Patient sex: F
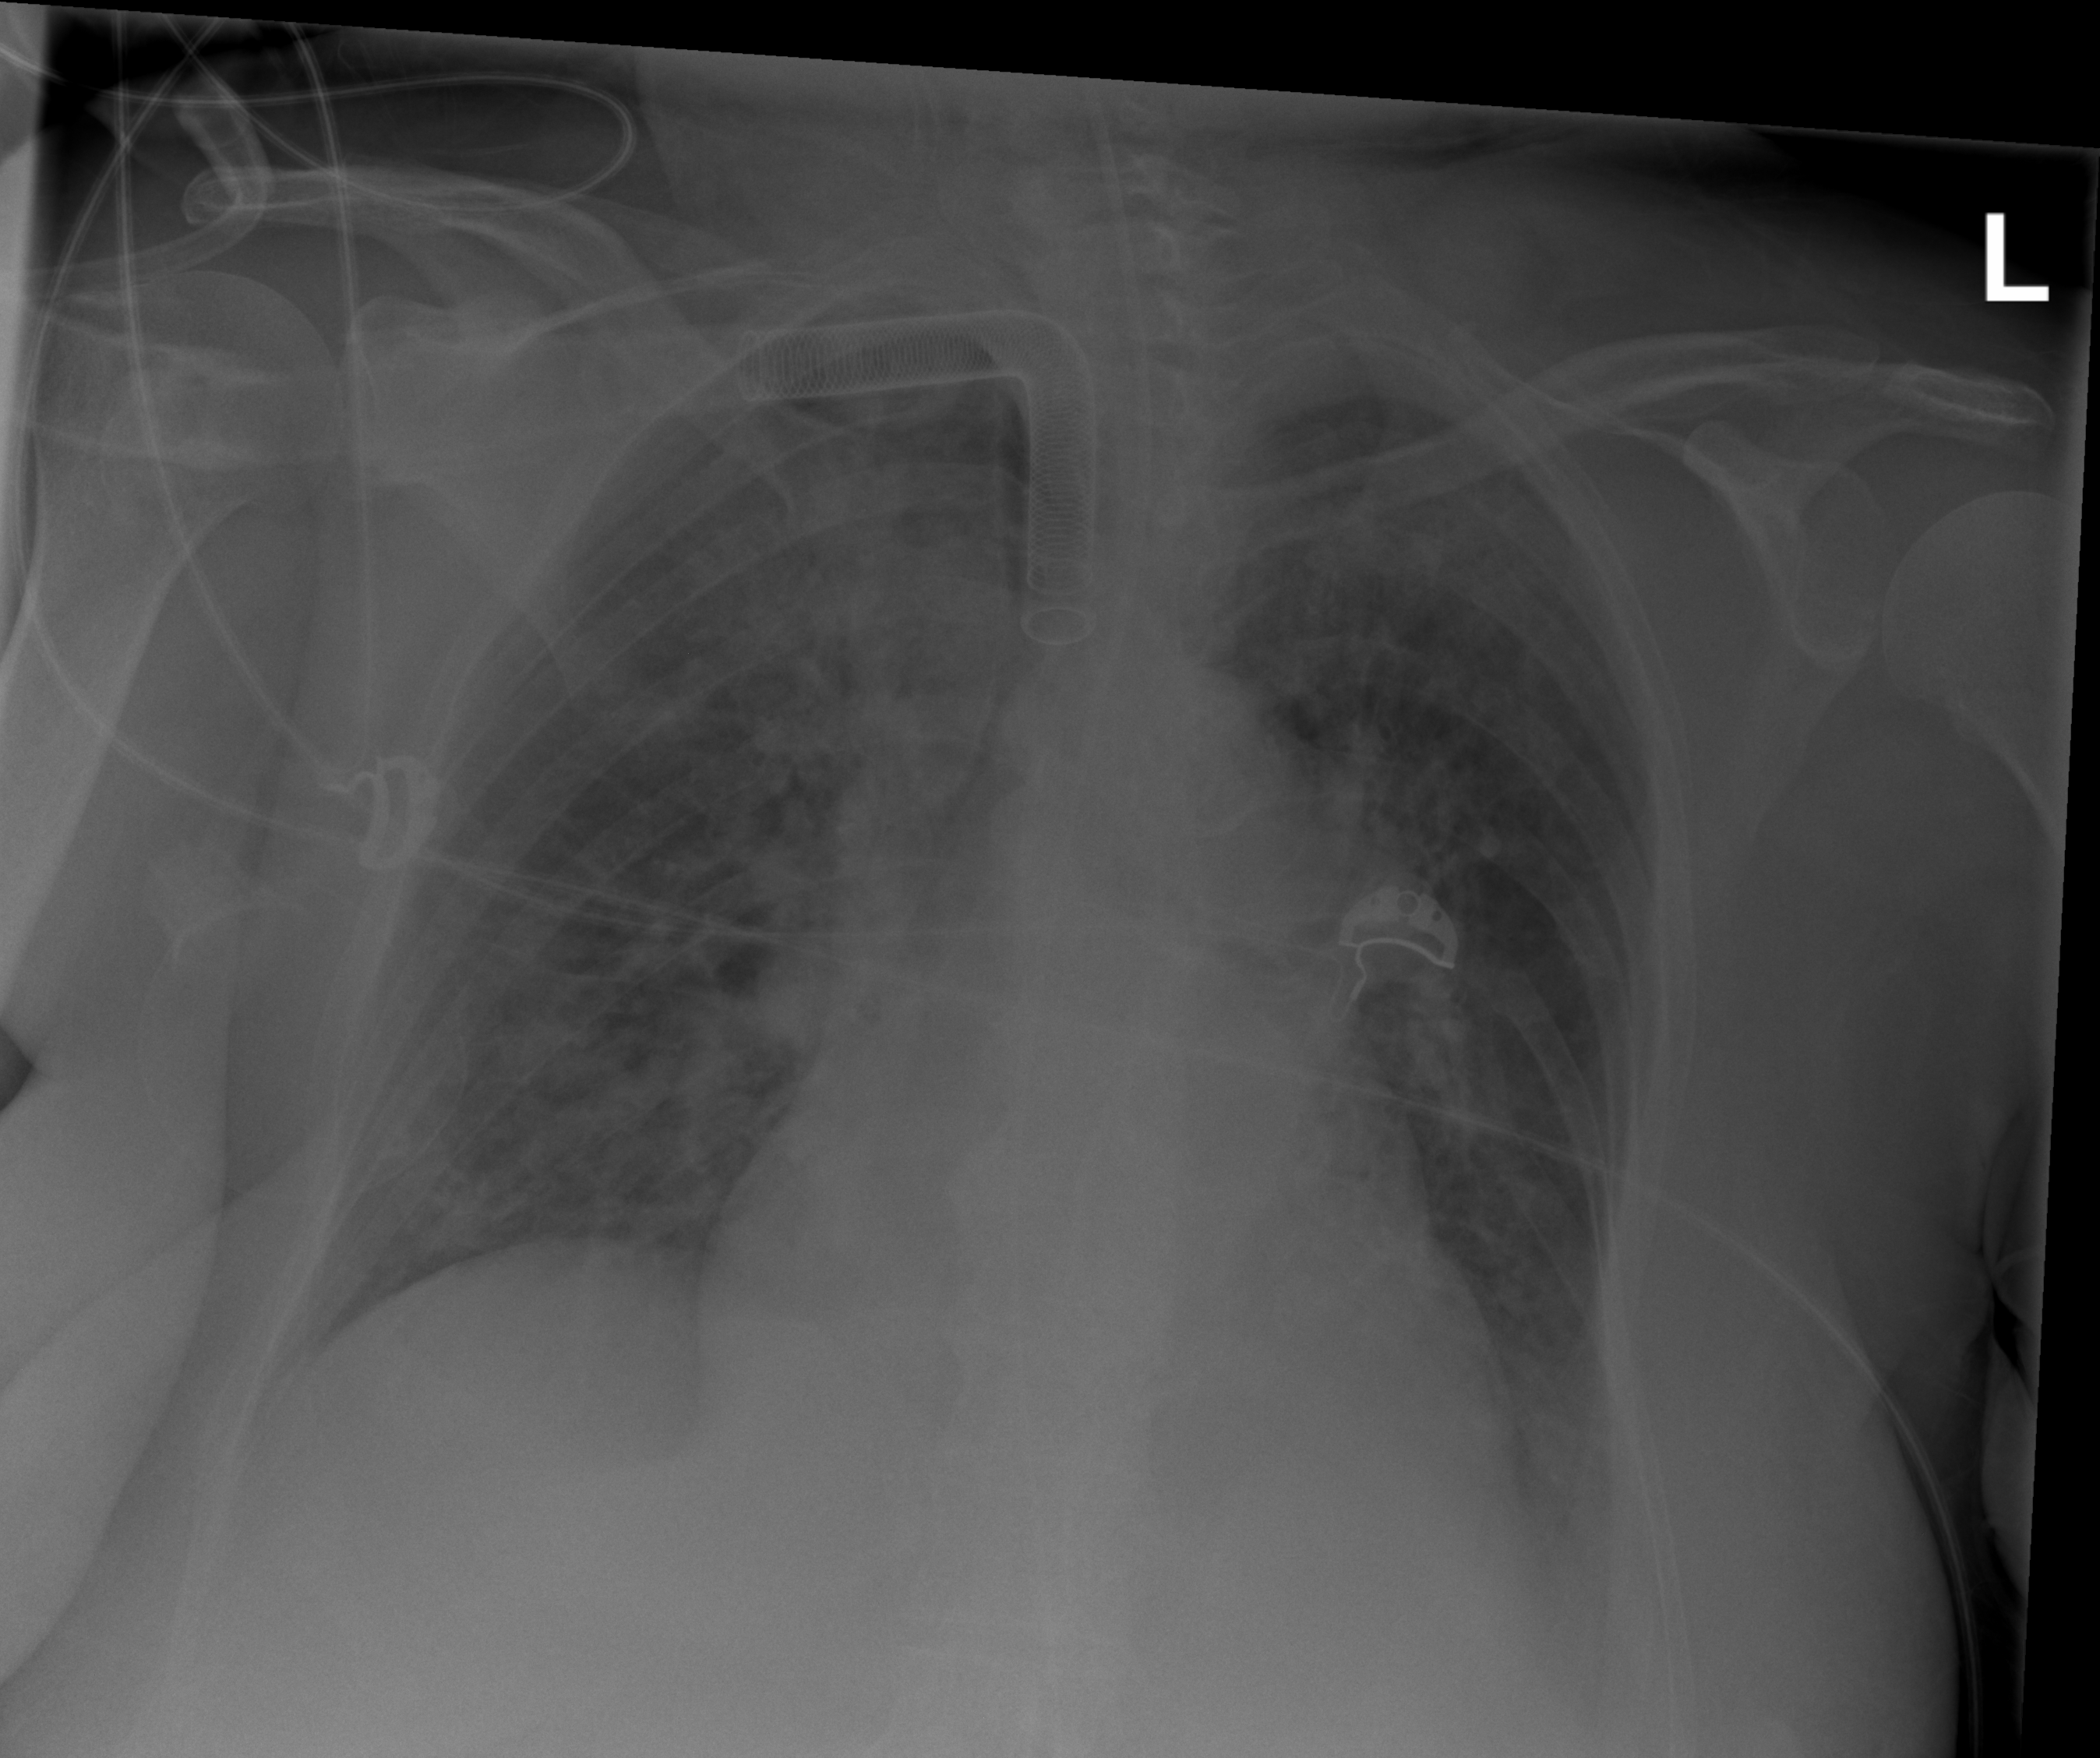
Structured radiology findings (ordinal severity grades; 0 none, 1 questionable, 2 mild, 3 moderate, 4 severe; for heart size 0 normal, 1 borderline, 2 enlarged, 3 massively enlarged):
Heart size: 2
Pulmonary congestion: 3
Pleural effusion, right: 0
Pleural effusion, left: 2
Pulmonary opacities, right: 3
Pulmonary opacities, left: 2
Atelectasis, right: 3
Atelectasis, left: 2